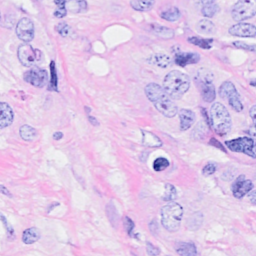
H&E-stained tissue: Breast